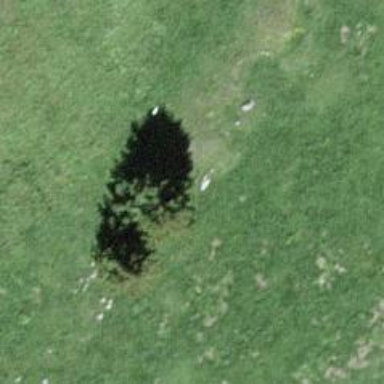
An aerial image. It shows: Needle-leaved tree in its natural environment.